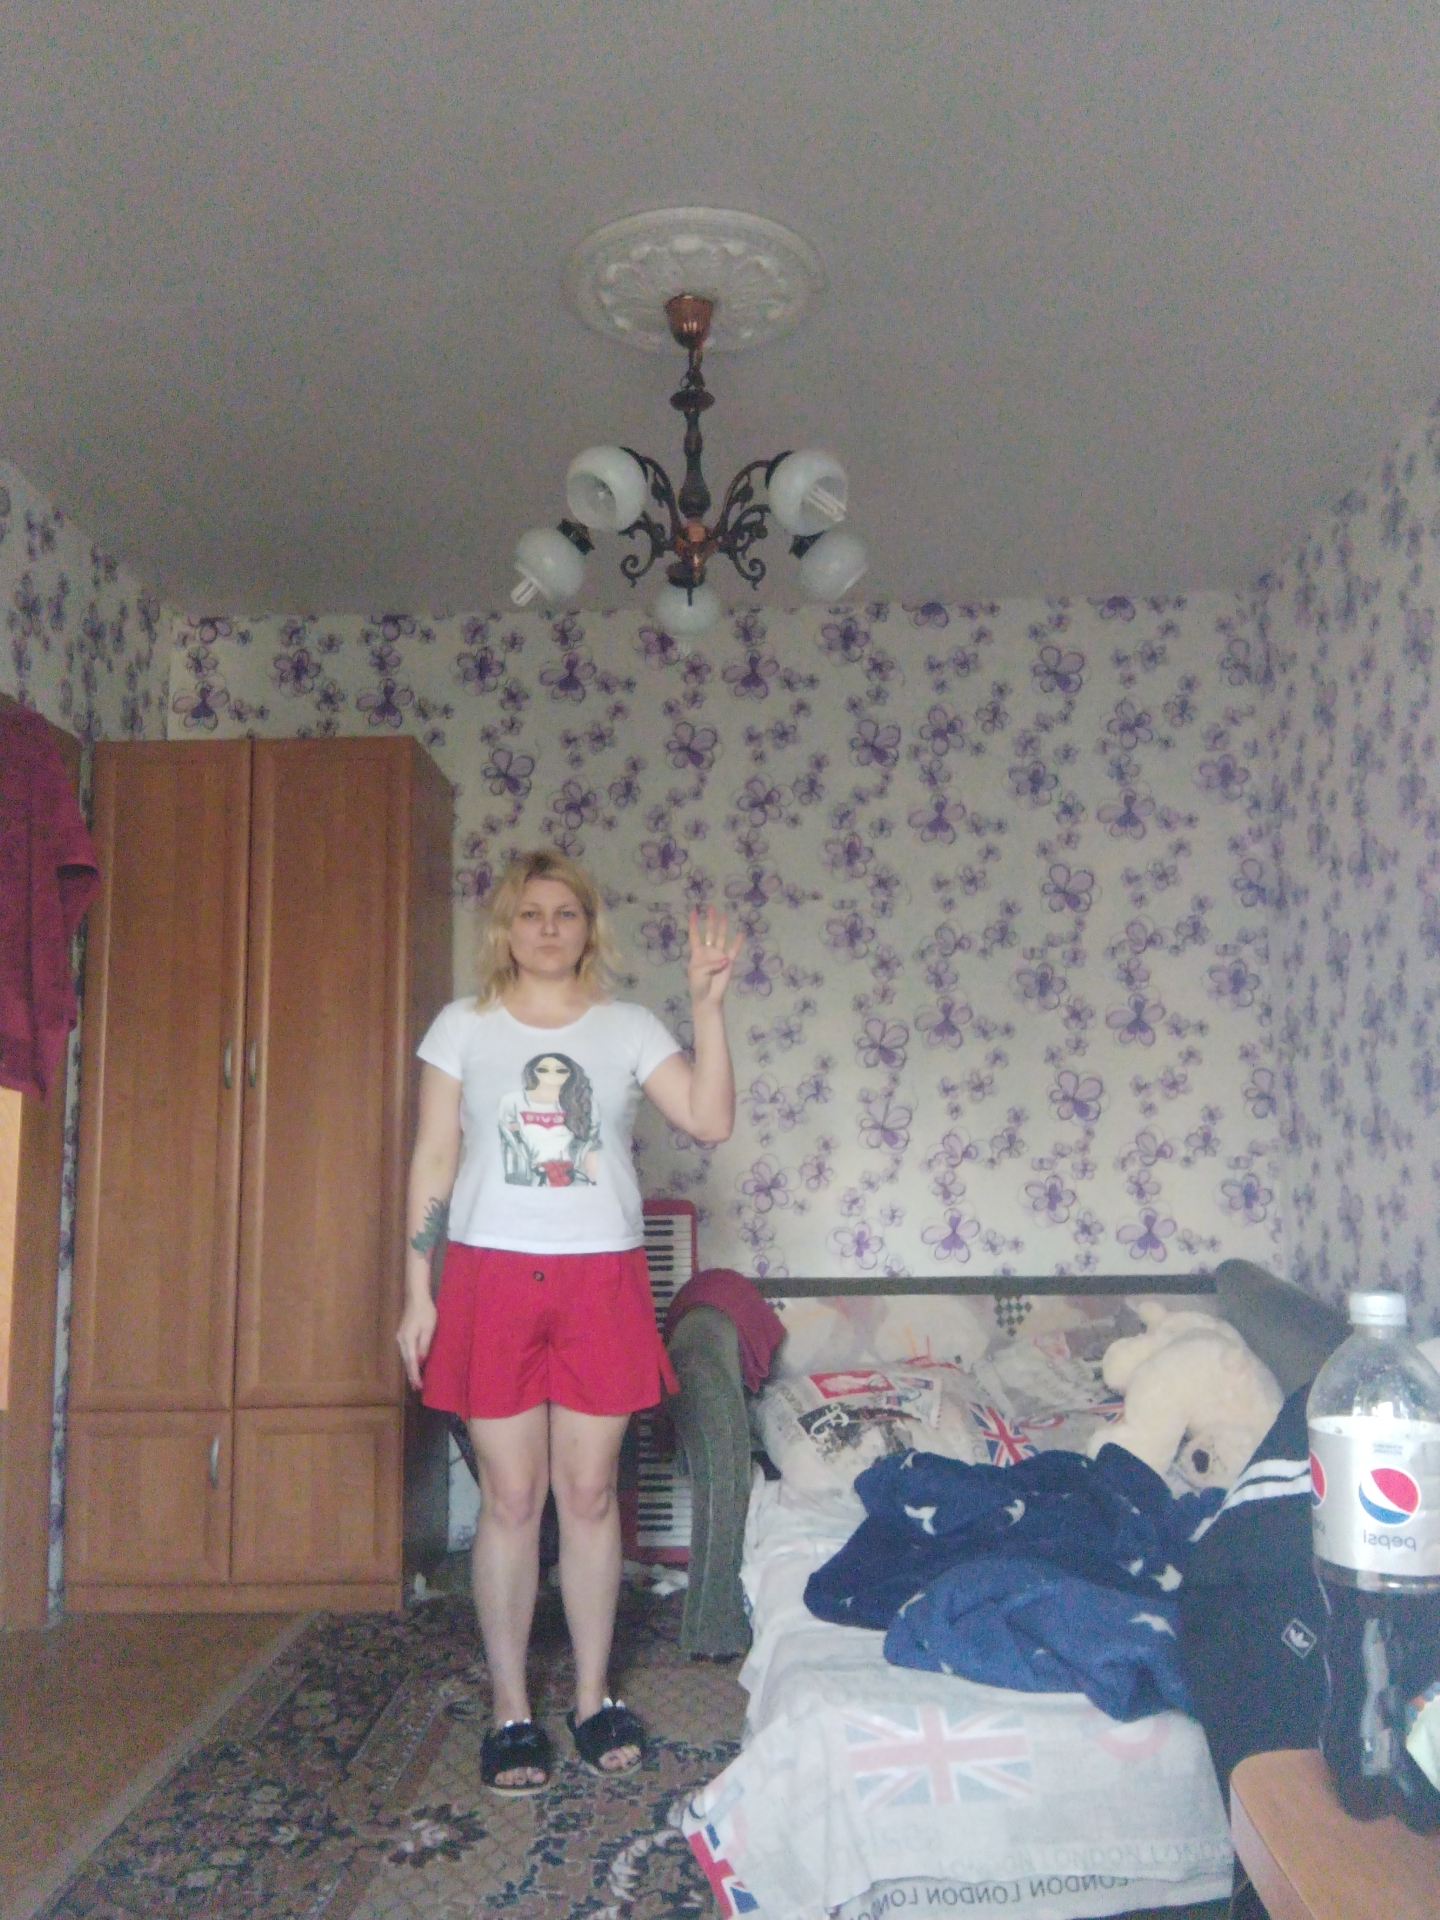
Label: noise